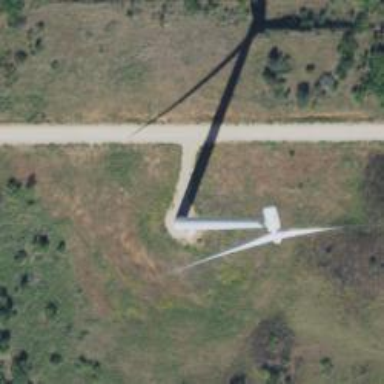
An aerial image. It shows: Wind generator powered by horizontal axis wind turbine.